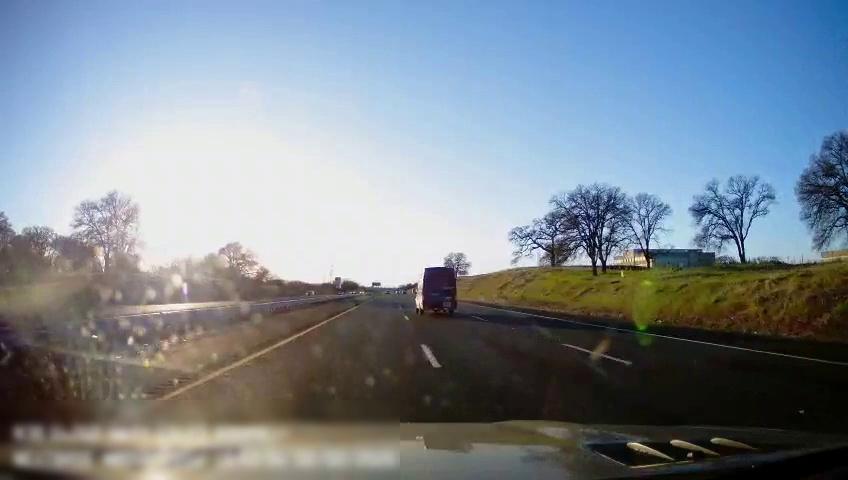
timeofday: Day
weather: Sunny
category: Drivable Space
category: Drivable Space
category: Vehicles | Truck
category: Lanes | Current Lane
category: Lanes | Current Lane
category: Lanes | Alternate Lane
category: Lanes | Alternate Lane